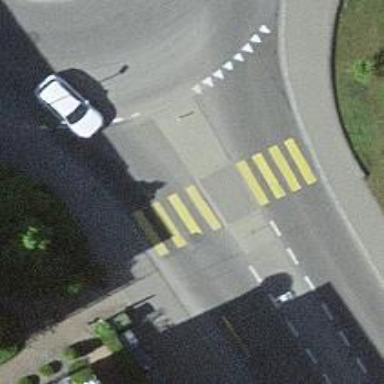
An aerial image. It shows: Zebra crossing on the road.